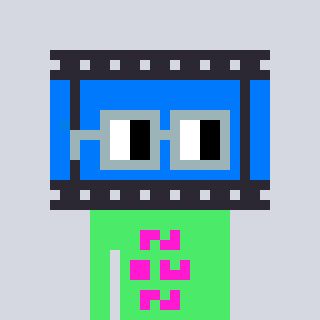
a pixel art character with square dark gray glasses, a film strip-shaped head and a teal-colored body on a cool background